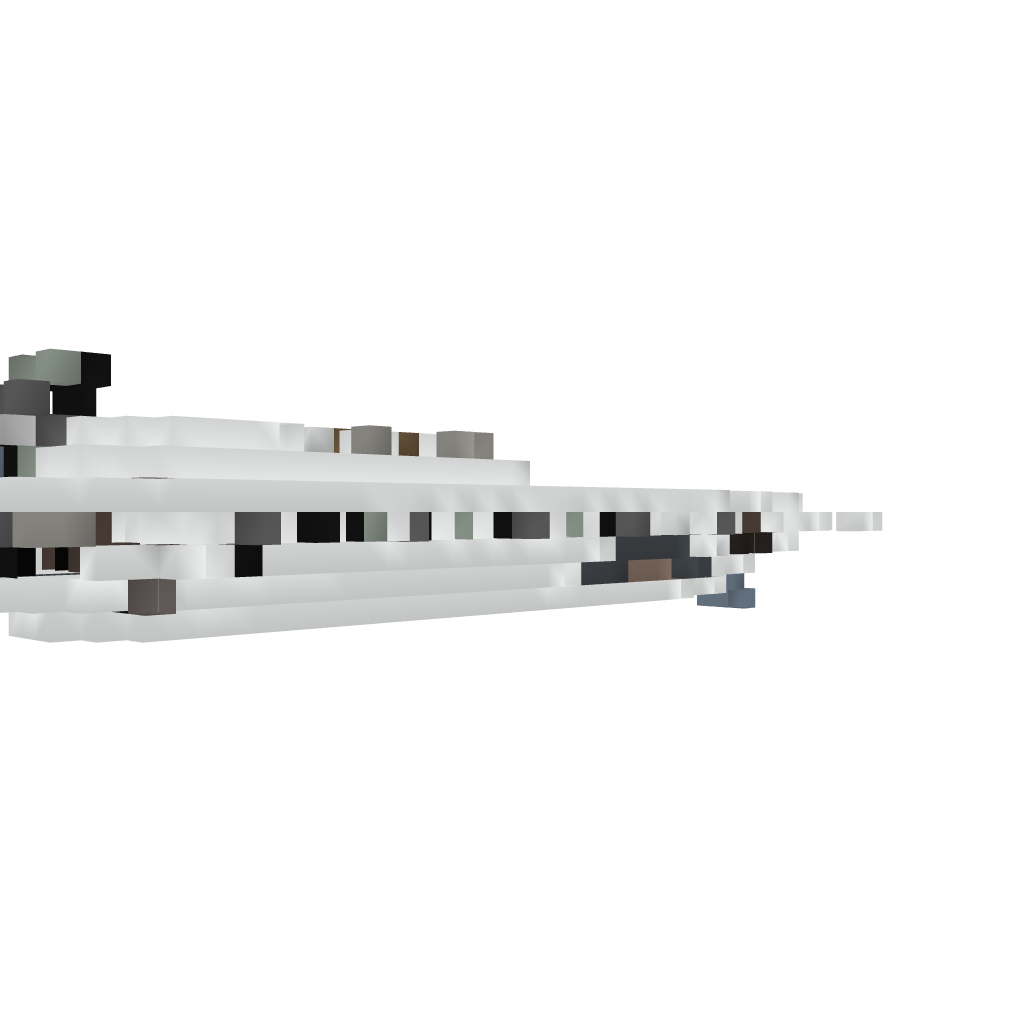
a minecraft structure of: War Airship - Silver Empire Raider